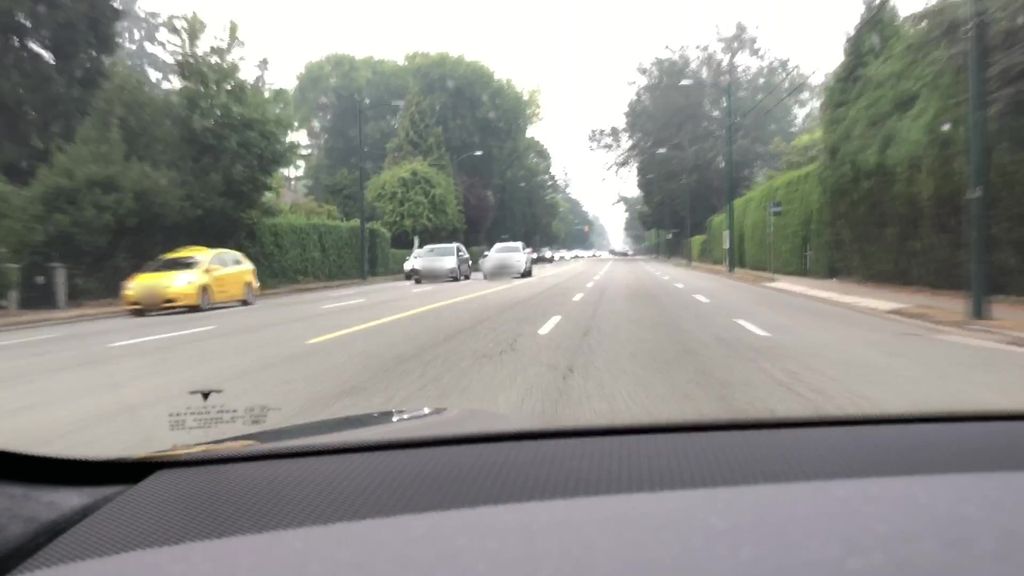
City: vancouver